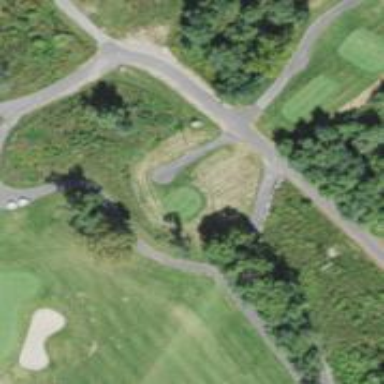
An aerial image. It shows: Asphalt service road that appears to be golf cart path.